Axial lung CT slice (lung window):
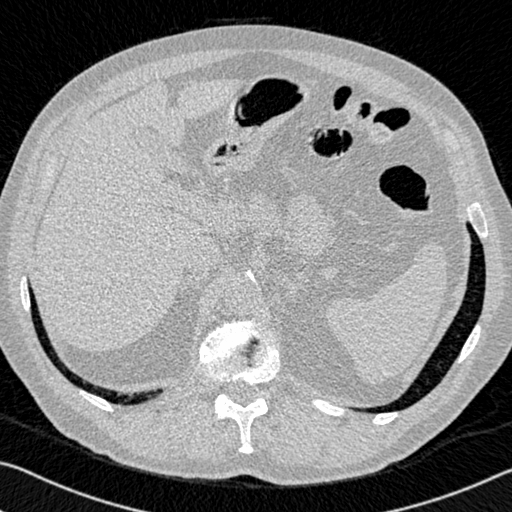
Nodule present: no